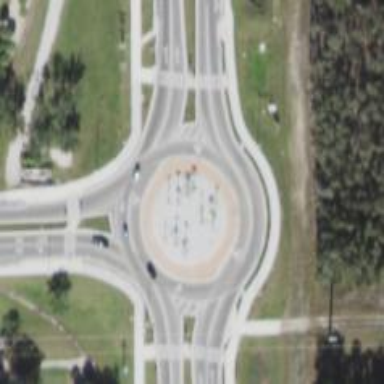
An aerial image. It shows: Secondary road with asphalt surface leading to roundabout.